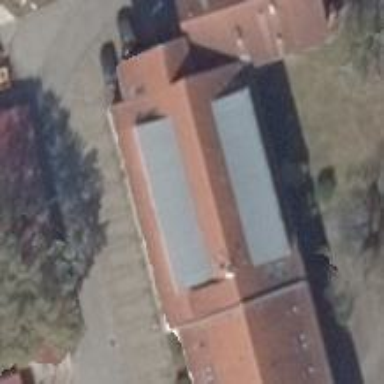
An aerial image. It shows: Library.